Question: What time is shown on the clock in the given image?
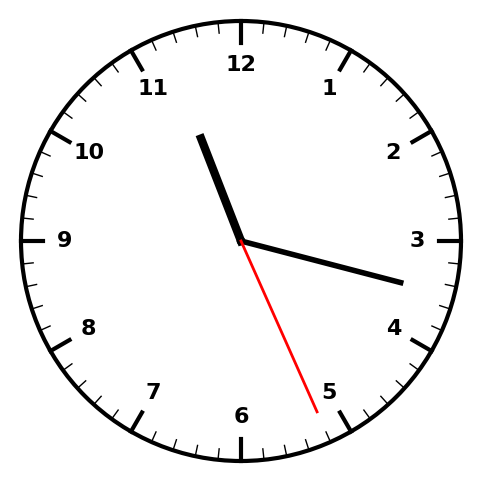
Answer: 11:17:26